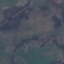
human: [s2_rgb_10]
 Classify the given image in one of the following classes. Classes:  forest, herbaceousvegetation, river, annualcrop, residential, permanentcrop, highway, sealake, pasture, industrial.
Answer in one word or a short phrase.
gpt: Pasture